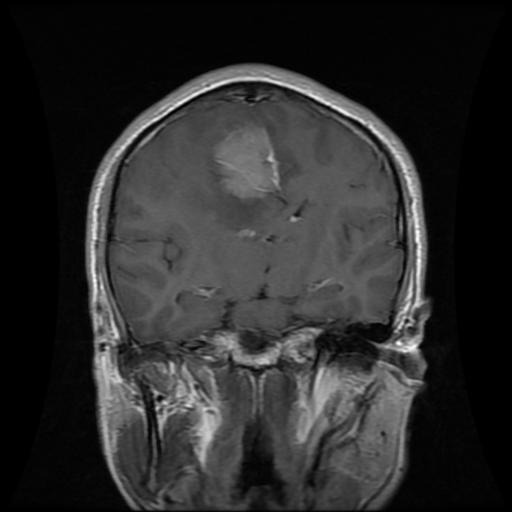
Label: meningioma